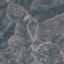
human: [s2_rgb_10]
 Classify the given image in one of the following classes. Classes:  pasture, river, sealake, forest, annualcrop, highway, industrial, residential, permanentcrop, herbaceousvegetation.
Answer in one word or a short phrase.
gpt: HerbaceousVegetation